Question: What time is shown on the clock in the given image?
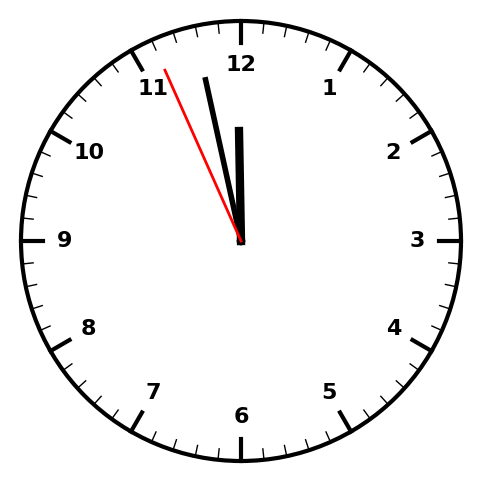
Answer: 11:57:56